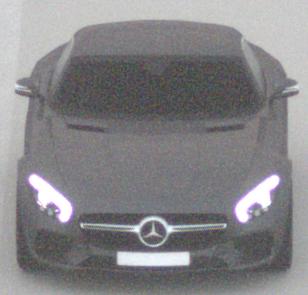
Make: Mercedes-Benz
Model: AMG GT Coupé
Detailed model: AMG GT (190) Coupé
Model produced from: 2014/10
Model produced until: 2017/01
Doors: 2
Color: gray
Road condition: dry road
Daytime: night
Contrast: low contrast